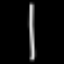
Label: line